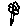
Label: flower